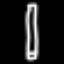
Label: pencil